Chest X-ray:
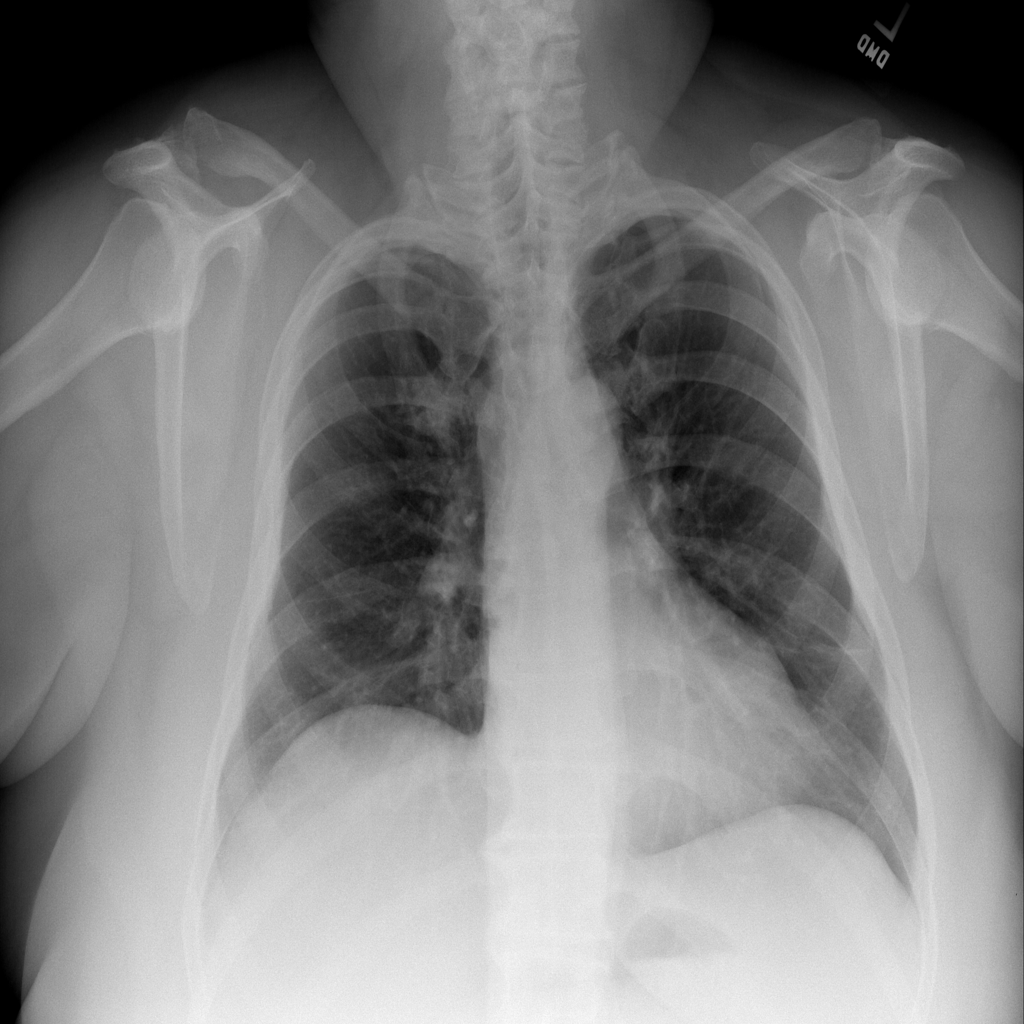
Findings: Fibrosis
No abnormal finding: no